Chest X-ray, PA view. Patient: 53 years old, sex M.
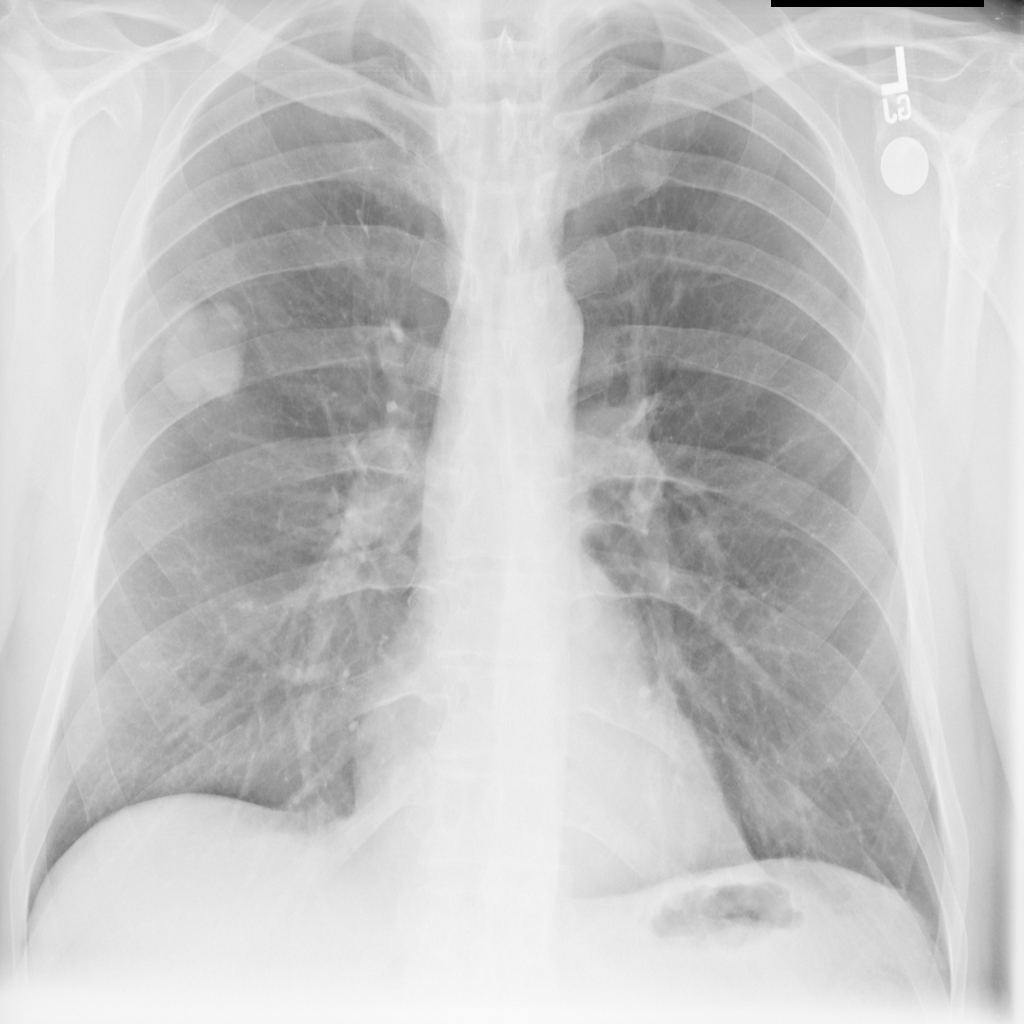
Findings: Mass